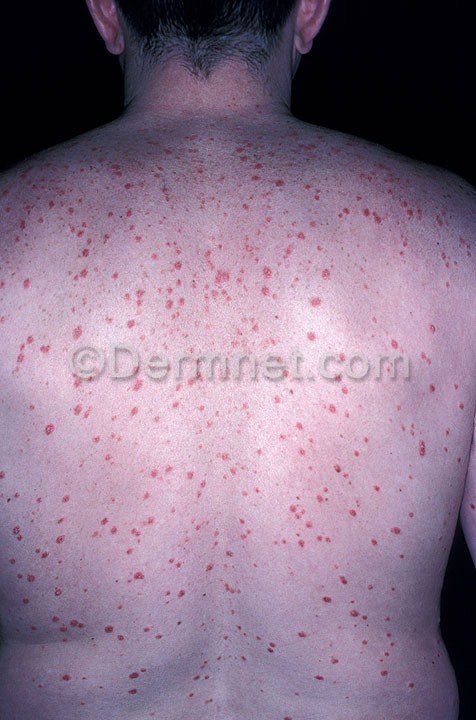
Disease: Psoriasis pictures Lichen Planus and related diseases